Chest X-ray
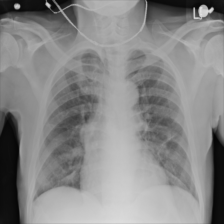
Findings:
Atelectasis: negative
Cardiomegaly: negative
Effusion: negative
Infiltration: negative
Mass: negative
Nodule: negative
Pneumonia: negative
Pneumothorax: negative
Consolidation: negative
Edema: negative
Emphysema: negative
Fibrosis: negative
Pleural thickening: negative
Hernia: negative